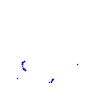
Particle: proton